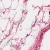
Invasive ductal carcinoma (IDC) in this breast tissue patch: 0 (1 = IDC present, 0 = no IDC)